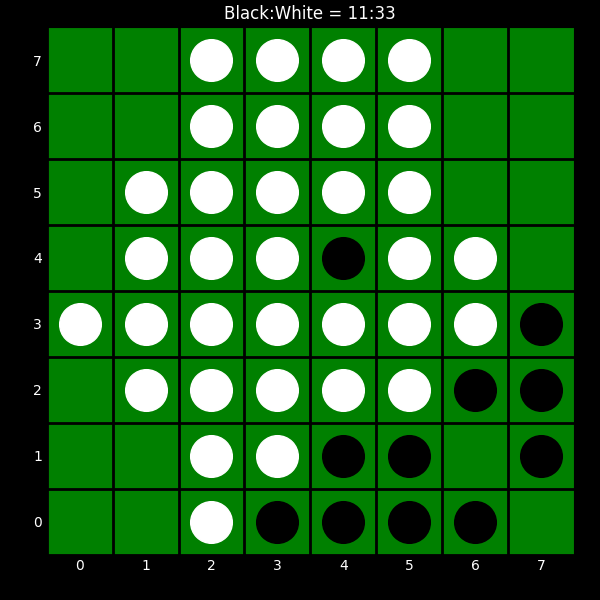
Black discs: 11
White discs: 33